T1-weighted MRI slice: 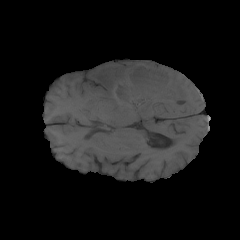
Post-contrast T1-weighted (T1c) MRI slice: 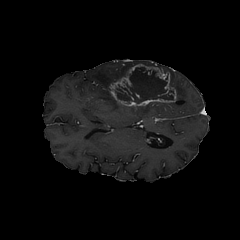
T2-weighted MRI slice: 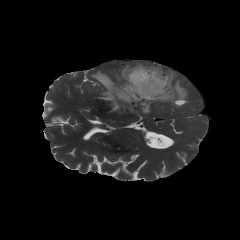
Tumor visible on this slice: yes